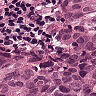
Metastatic tissue present: yes